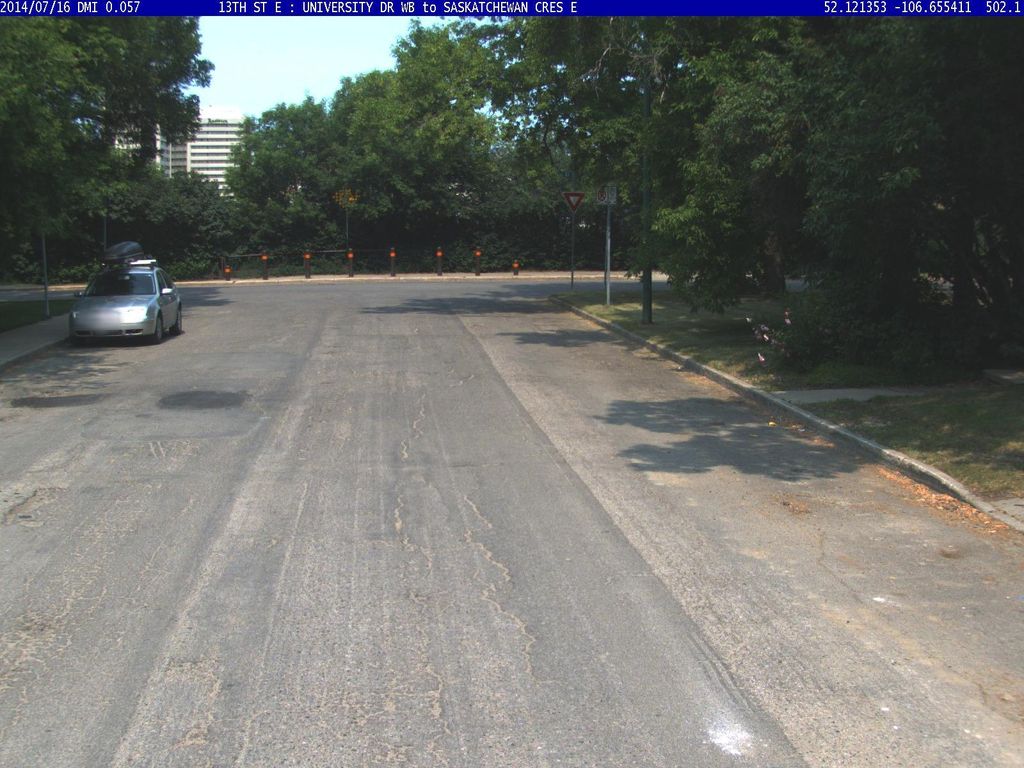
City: saskatoon